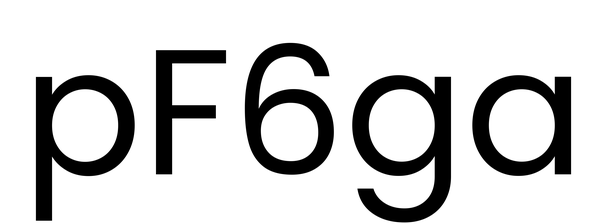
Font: Poppins-Regular